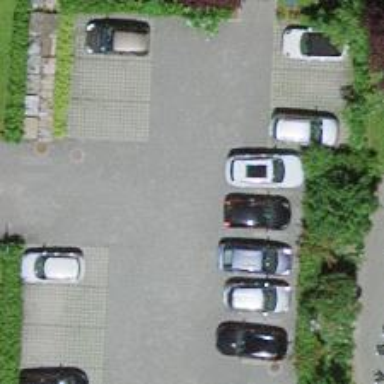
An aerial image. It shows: Parking aisle designated as service road.